Question: I have a JTabbed pane, which has a varying number of tabs. When the number of tabs is greater than 4, I get extra spacing/padding at the bottom of each tab panel. The picture below shows this (on the left you see the extra spacing, on the right you see no extra spacing).

Here is the exact code I used to get those pictures:
'''
import java.awt.BorderLayout;
import java.awt.Color;
import java.awt.Dimension;
import javax.swing.JDialog;
import javax.swing.JLabel;
import javax.swing.JOptionPane;
import javax.swing.JPanel;
import javax.swing.JTabbedPane;
public class DialogTest {
public static void main(String[] args) {
new DialogTest();
}
public DialogTest() {
JDialog dialog = new MyDialog();
dialog.pack();
dialog.setVisible(true);
}
class MyDialog extends JDialog {
public MyDialog() {
super(null, ModalityType.APPLICATION_MODAL);
final JTabbedPane tabs = new JTabbedPane();
final int numTabs = Integer.parseInt(JOptionPane.showInputDialog("Number of tabs:"));
setPreferredSize(new Dimension(400, 200));
for (int i = 1; i <= numTabs; i++) {
tabs.addTab("Tab"+i, new MyPanel(i));
}
setLayout(new BorderLayout());
add(tabs, BorderLayout.NORTH);
}
}
class MyPanel extends JPanel {
public MyPanel(int text) {
final JLabel label = new JLabel("THIS IS A PANEL" + text);
label.setFont(label.getFont().deriveFont(18f));
label.setBackground(Color.cyan);
label.setOpaque(true);
add(label);
setBackground(Color.red);
}
}
}
'''
I've tried numerous things including many different layout managers. I can't for the life of me get rid of that extra spacing. Any help would be great.
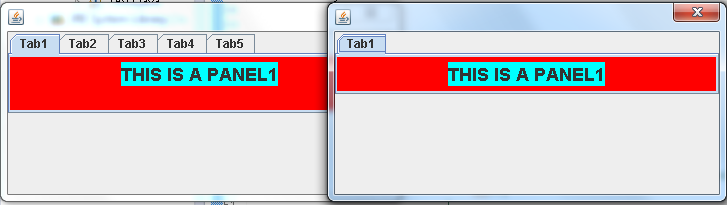
Answer: '''
final JTabbedPane tabs = new JTabbedPane();
tabs.setTabLayoutPolicy(JTabbedPane.SCROLL_TAB_LAYOUT); // ADD THIS!
'''
The reason the other example behaves as it does is that the pane wraps the tabs to the next line & presumes that once we have gone beyond as many tabs as it might naturally display in a single line, it must increase the preferred size to include that extra line of tabs.